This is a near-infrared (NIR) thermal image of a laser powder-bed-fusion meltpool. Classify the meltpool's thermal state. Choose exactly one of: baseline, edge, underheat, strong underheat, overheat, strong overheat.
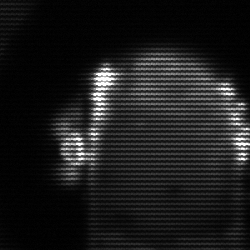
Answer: baseline